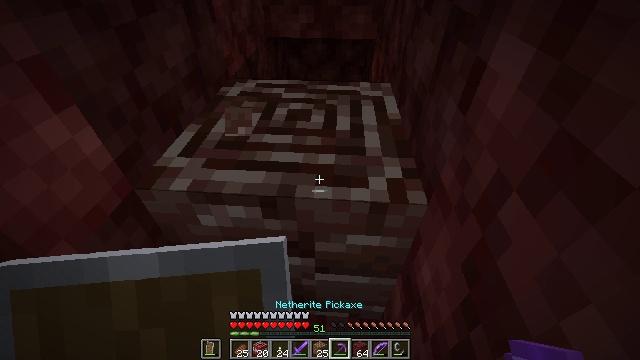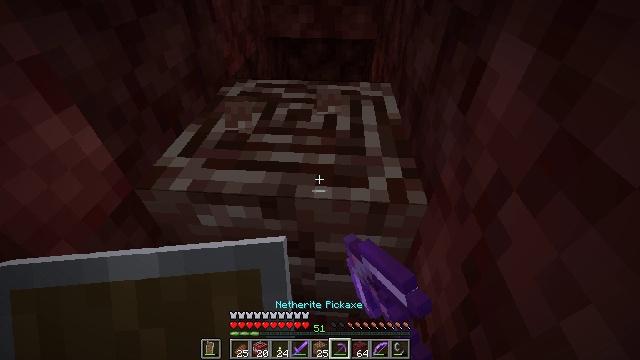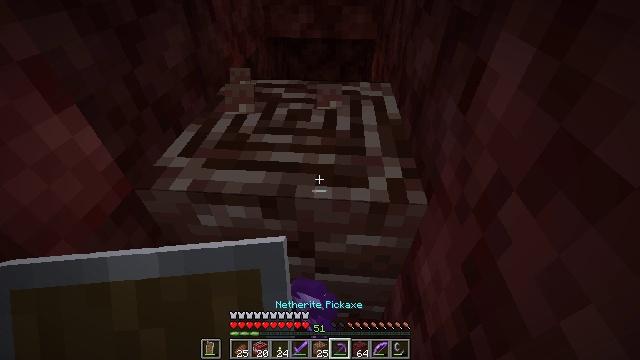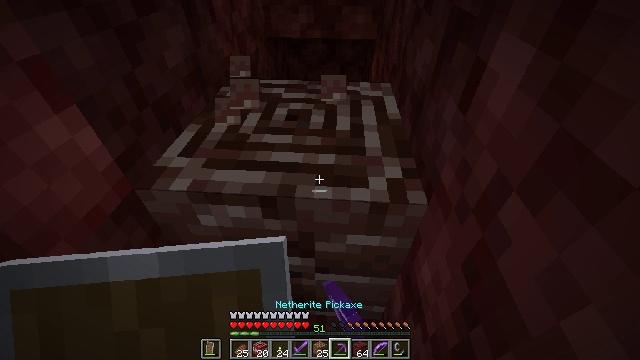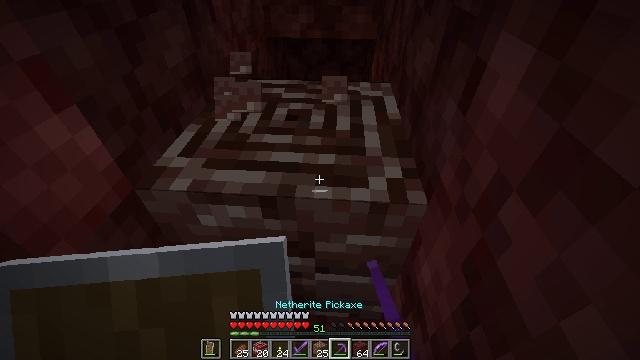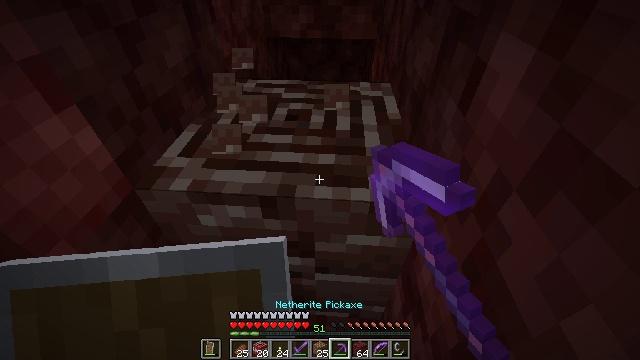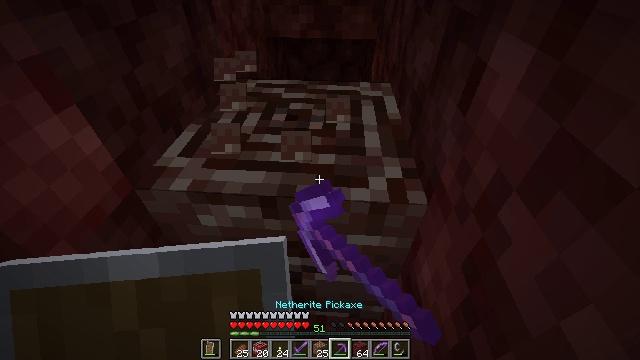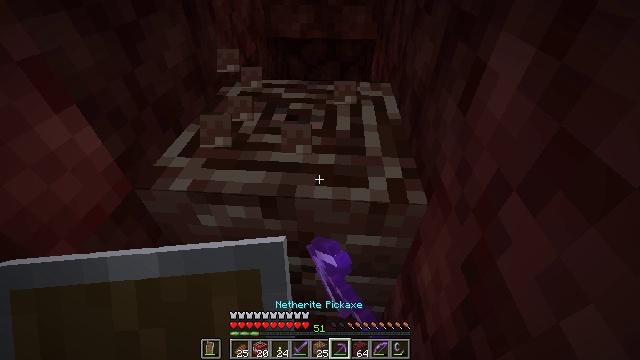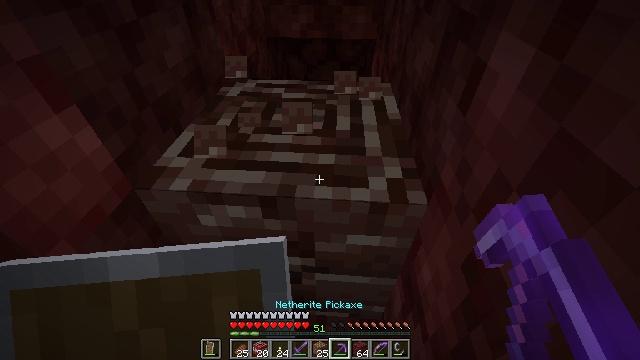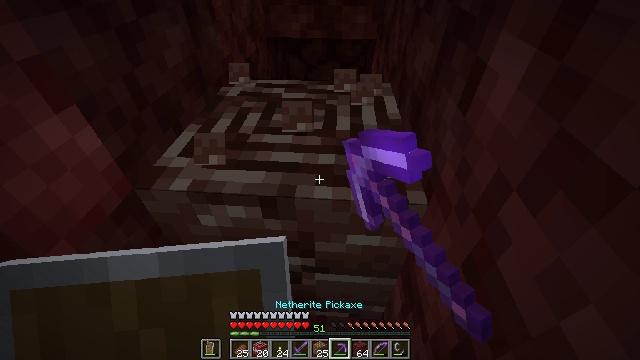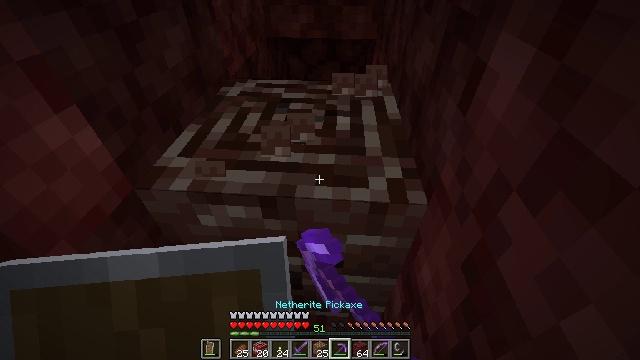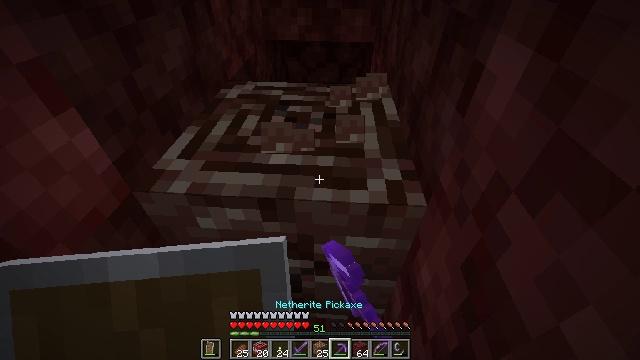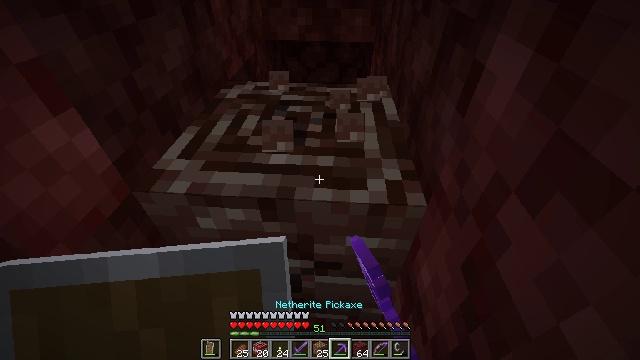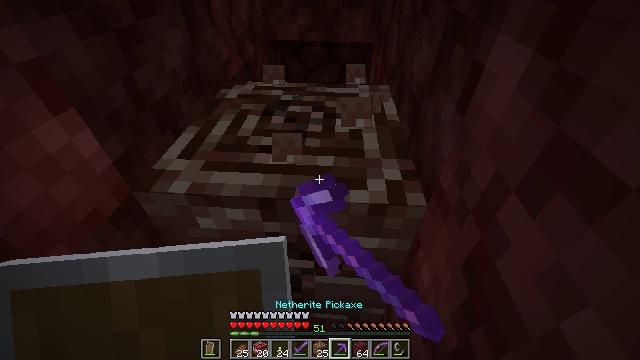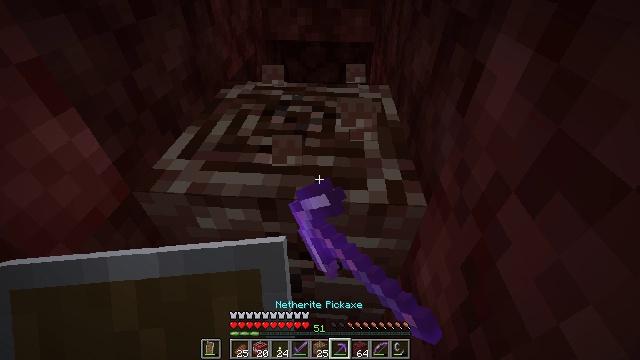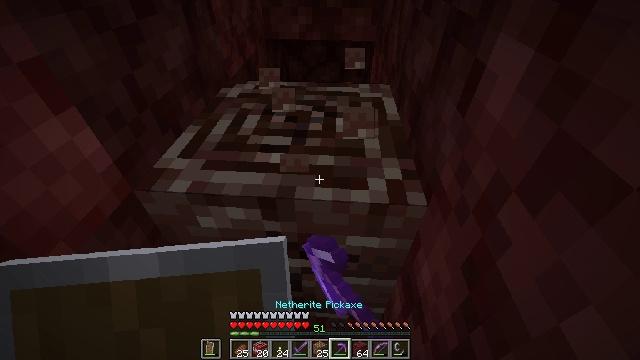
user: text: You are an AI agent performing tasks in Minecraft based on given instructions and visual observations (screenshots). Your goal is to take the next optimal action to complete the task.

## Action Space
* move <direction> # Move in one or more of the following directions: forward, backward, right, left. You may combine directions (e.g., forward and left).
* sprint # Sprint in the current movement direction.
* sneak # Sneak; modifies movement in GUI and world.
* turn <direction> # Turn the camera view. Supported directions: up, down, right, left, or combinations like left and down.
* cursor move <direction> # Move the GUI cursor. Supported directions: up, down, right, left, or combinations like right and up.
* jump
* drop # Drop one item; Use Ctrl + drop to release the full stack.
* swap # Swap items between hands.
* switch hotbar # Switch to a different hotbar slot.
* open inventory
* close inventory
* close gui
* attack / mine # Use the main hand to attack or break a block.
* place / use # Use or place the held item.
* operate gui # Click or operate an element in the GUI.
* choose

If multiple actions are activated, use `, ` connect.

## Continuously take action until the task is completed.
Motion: motion action
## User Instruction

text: Use a strong pickaxe to gather ancient debris.
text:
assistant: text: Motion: attack / mine
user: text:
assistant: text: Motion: attack / mine
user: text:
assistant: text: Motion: attack / mine
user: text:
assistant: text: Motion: attack / mine
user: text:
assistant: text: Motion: attack / mine
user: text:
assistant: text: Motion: attack / mine
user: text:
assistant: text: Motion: attack / mine
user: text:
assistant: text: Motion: attack / mine
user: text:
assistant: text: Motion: attack / mine
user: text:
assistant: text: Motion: attack / mine
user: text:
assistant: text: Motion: attack / mine
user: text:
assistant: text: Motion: attack / mine
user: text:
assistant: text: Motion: attack / mine
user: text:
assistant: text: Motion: attack / mine
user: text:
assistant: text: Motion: attack / mine
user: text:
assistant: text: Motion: attack / mine
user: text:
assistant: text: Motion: attack / mine
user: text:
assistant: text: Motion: turn down, attack / mine
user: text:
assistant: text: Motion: turn down, attack / mine
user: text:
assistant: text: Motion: turn up, attack / mine
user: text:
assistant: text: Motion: attack / mine
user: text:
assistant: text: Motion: attack / mine
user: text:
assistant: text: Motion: turn down, attack / mine
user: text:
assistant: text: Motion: turn right and down, attack / mine
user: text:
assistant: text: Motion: attack / mine
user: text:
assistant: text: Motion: attack / mine
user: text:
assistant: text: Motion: attack / mine
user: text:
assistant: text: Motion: attack / mine
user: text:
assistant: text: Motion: attack / mine
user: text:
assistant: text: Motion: attack / mine